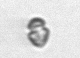
Label: Heterocapsa_rotundata